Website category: restaurant
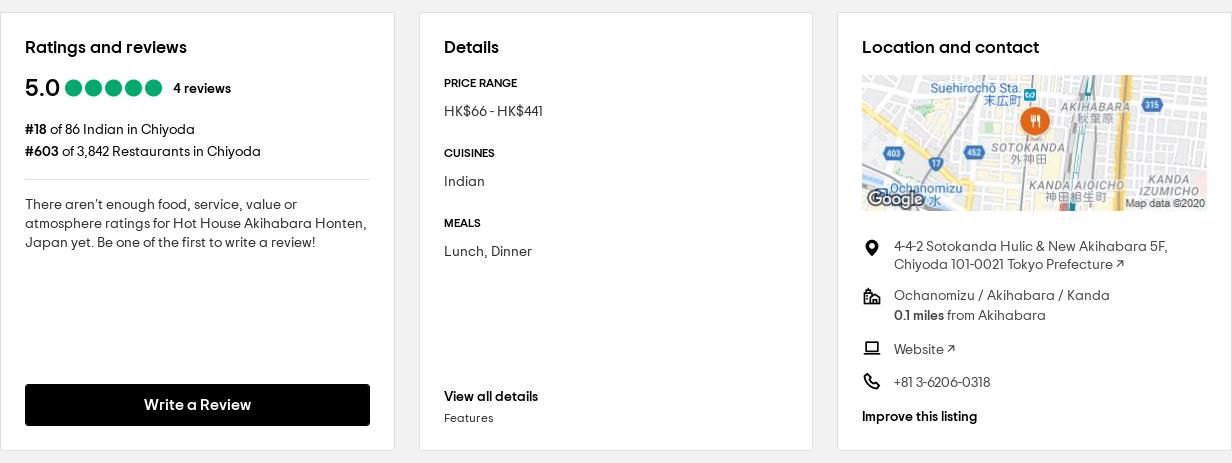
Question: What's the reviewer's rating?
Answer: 5.0

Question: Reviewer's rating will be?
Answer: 5.0

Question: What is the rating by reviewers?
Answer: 5.0

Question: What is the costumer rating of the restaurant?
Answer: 5.0

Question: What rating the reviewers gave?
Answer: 5.0

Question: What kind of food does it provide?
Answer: Indian

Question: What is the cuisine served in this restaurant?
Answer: Indian

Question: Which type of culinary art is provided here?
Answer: Indian

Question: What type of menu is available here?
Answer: Indian

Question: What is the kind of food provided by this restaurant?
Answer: Indian

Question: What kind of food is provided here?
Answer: Indian

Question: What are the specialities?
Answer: Indian

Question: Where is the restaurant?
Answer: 4-4-2 Sotokanda Hulic & New Akihabara 5F, Chiyoda 101-0021 Tokyo Prefecture

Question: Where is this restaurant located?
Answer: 4-4-2 Sotokanda Hulic & New Akihabara 5F, Chiyoda 101-0021 Tokyo Prefecture

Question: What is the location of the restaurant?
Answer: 4-4-2 Sotokanda Hulic & New Akihabara 5F, Chiyoda 101-0021 Tokyo Prefecture

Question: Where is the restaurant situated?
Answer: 4-4-2 Sotokanda Hulic & New Akihabara 5F, Chiyoda 101-0021 Tokyo Prefecture

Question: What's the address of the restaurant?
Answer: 4-4-2 Sotokanda Hulic & New Akihabara 5F, Chiyoda 101-0021 Tokyo Prefecture

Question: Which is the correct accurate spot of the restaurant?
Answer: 4-4-2 Sotokanda Hulic & New Akihabara 5F, Chiyoda 101-0021 Tokyo Prefecture

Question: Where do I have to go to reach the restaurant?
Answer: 4-4-2 Sotokanda Hulic & New Akihabara 5F, Chiyoda 101-0021 Tokyo Prefecture

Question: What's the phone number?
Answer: +81 3-6206-0318

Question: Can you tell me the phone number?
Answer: +81 3-6206-0318

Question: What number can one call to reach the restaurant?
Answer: +81 3-6206-0318

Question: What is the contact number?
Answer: +81 3-6206-0318

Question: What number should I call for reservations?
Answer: +81 3-6206-0318

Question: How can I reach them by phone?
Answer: +81 3-6206-0318